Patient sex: M
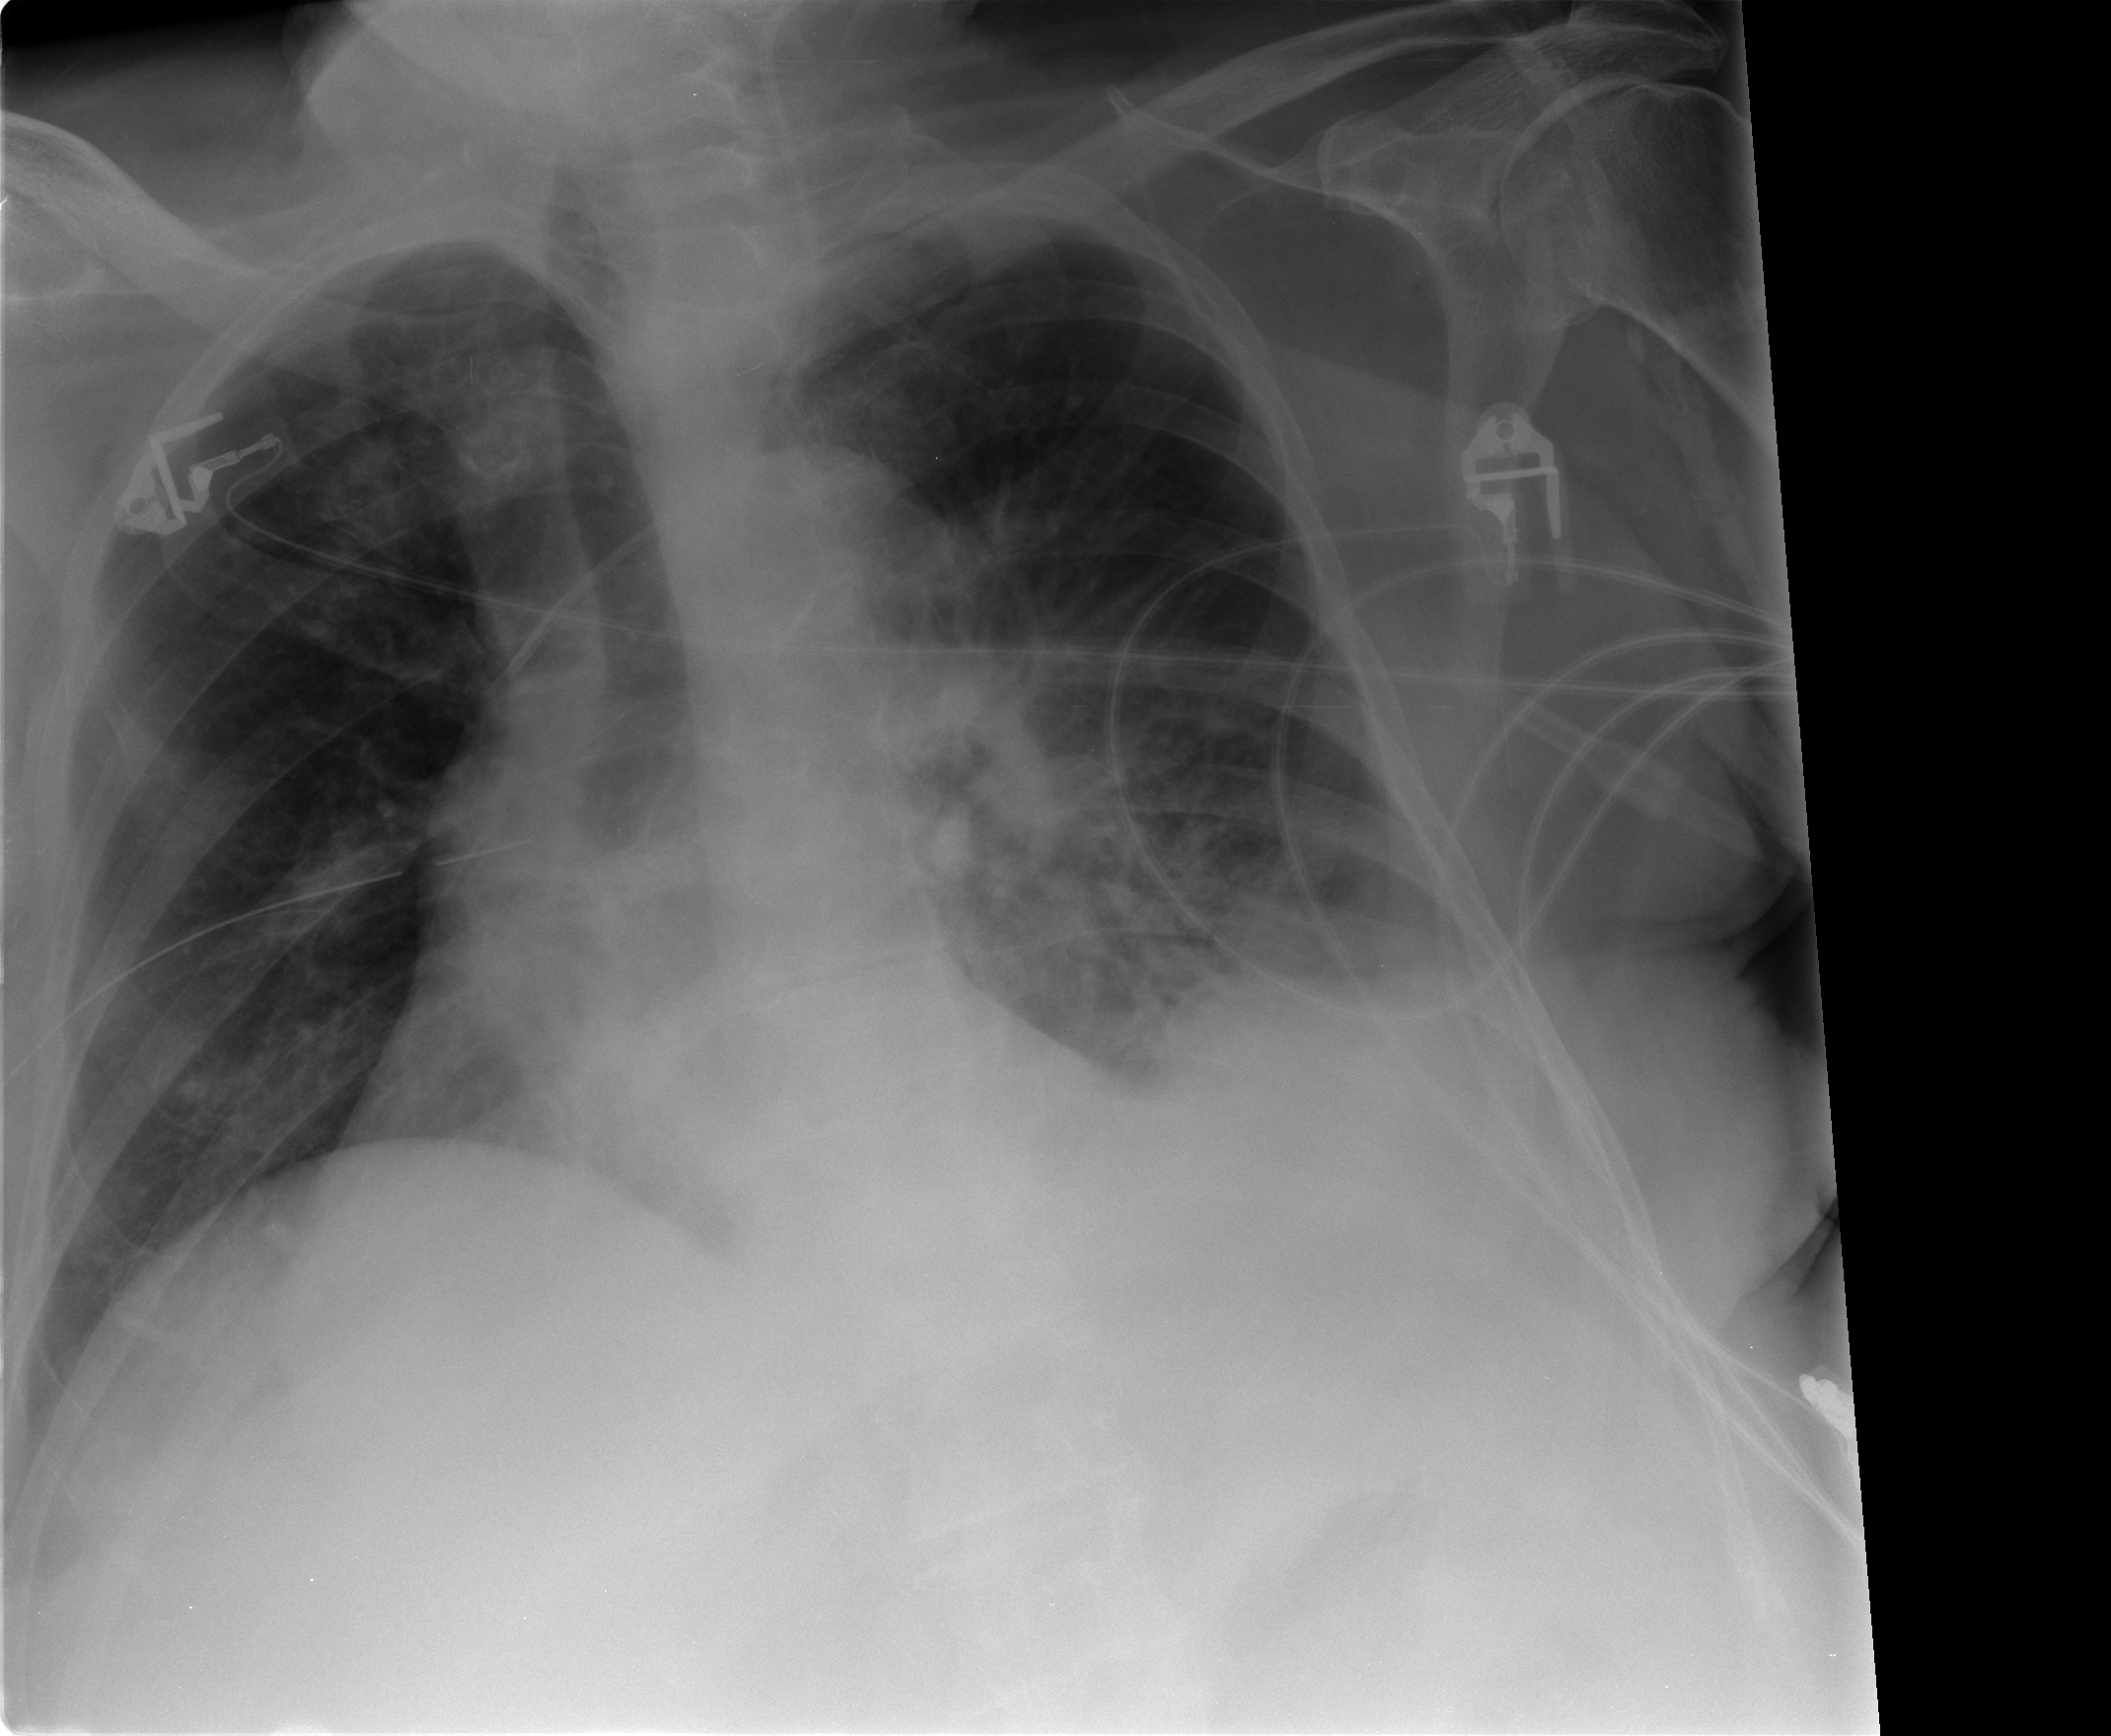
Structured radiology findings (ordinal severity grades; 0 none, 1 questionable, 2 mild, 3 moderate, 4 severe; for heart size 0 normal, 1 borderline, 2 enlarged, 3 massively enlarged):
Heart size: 2
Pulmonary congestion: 0
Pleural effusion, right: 0
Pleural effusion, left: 2
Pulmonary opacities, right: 0
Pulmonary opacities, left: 2
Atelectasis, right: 1
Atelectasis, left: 2